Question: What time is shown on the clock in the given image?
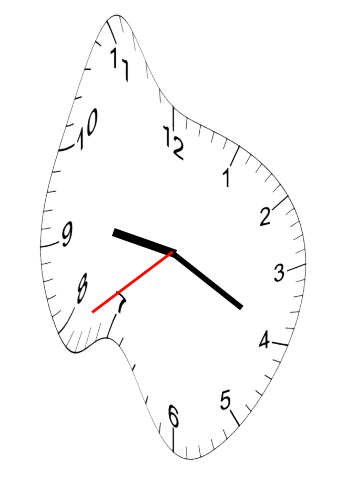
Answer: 09:19:39